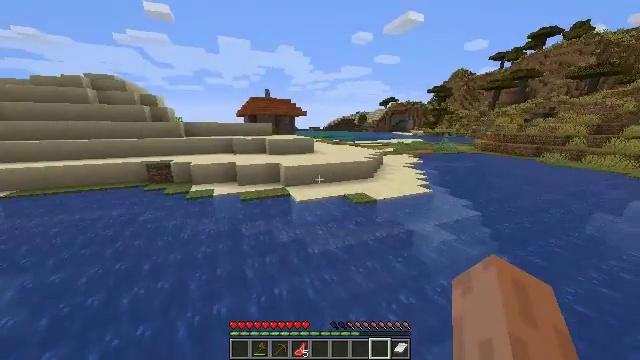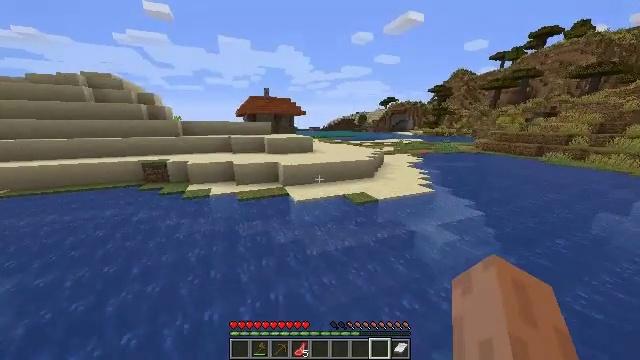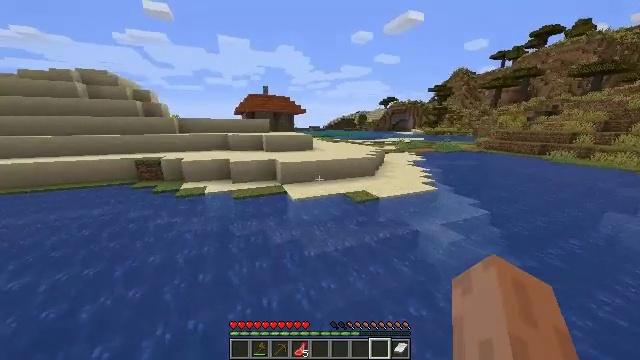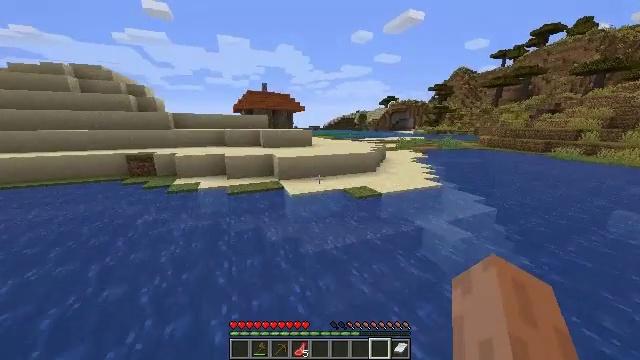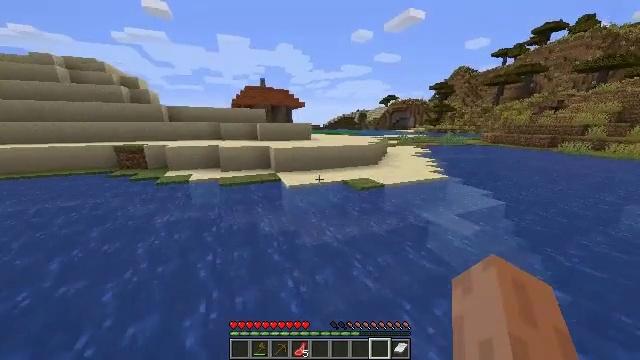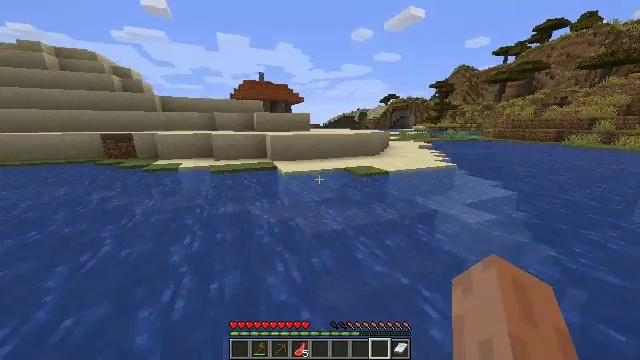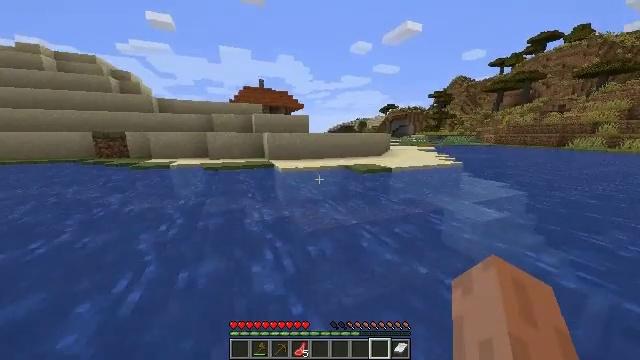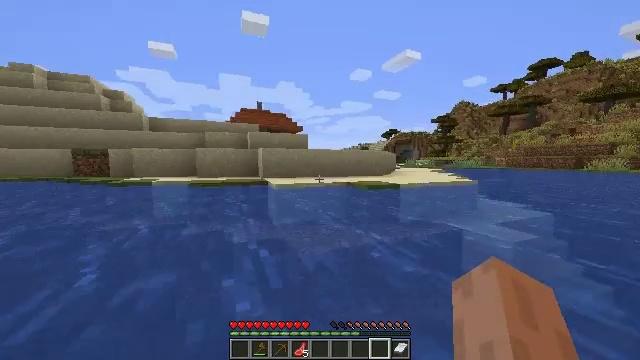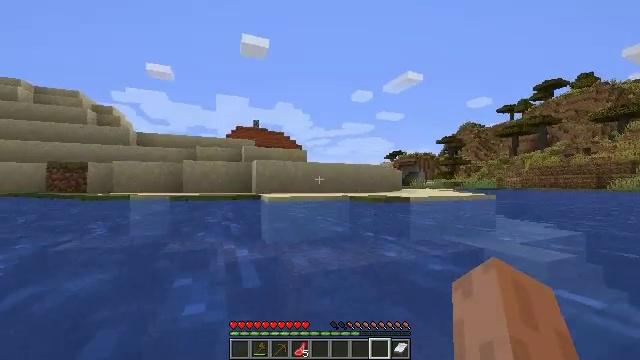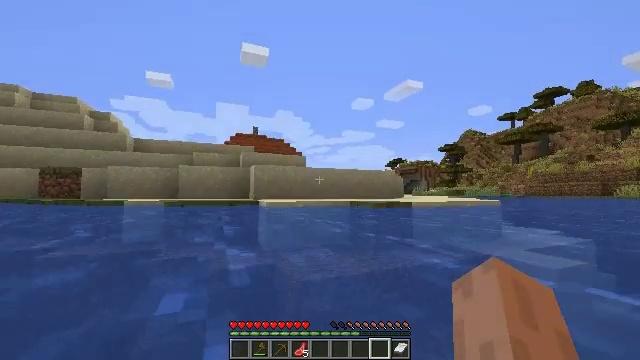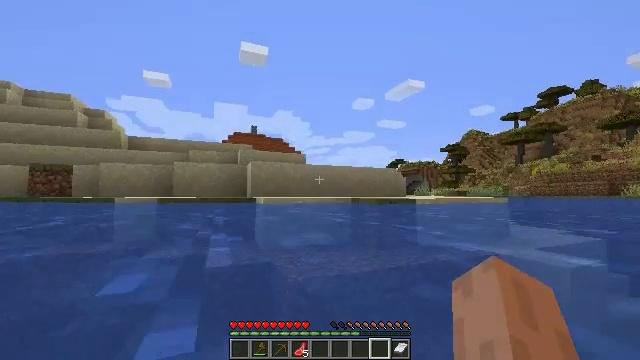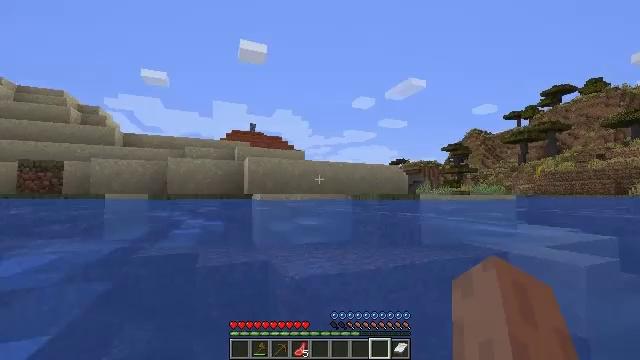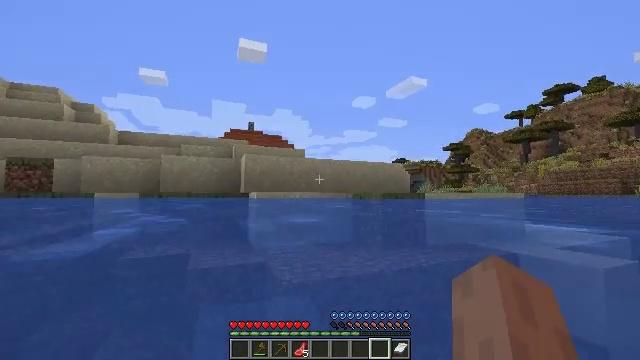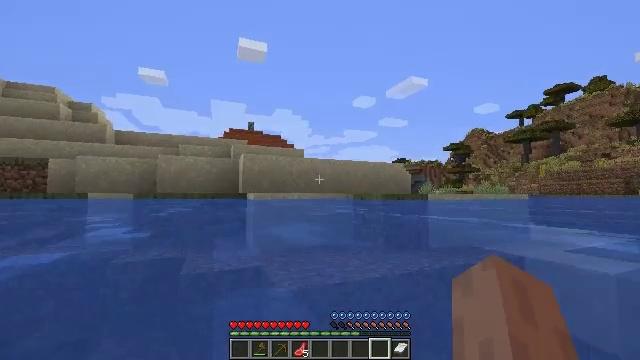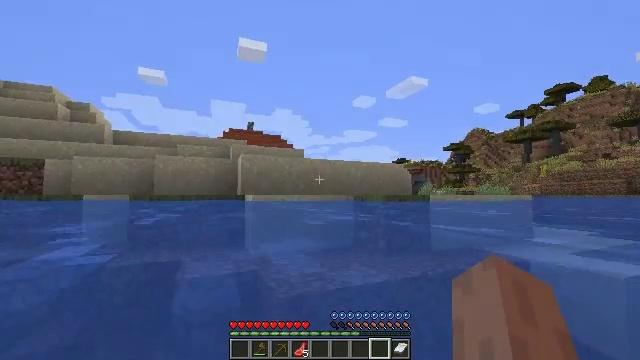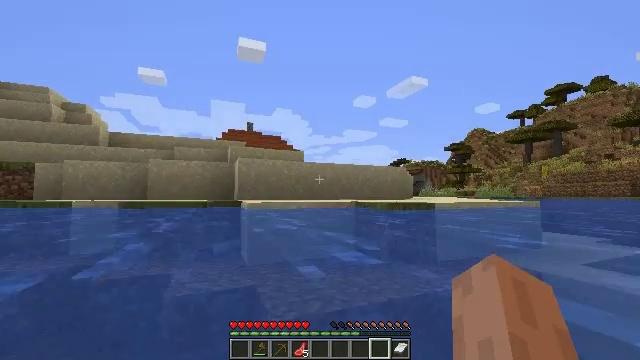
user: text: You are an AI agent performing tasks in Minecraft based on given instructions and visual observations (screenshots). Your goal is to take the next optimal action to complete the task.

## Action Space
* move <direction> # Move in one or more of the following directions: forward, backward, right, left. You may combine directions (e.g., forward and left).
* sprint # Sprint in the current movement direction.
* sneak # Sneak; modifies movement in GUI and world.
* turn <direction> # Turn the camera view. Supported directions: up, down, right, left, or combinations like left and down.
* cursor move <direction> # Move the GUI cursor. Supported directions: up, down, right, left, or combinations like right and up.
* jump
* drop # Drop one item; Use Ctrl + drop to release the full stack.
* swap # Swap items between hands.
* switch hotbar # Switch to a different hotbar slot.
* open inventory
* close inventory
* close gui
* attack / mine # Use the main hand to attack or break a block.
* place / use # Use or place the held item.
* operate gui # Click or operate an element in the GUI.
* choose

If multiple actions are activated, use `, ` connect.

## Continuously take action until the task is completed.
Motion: motion action
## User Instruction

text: Left-click on the smoker to mine it.
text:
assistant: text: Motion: move forward, jump
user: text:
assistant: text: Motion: move forward, jump
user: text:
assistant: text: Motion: move forward, jump
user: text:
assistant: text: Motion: move forward, jump
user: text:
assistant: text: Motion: move forward, jump
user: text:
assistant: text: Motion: move forward, turn up, jump
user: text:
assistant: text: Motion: move forward, turn up, jump
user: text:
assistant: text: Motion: move forward, turn up, jump
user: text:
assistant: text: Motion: move forward, turn up, jump
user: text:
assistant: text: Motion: move forward, jump
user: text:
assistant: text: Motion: move forward, jump
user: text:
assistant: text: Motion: move forward, jump
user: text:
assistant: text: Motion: move forward, jump
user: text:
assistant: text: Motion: move forward, jump
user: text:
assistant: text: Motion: move forward, jump
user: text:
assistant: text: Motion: move forward, jump
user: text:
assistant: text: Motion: move forward, jump
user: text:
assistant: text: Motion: move forward, jump
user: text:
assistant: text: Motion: move forward, jump
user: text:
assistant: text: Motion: move forward, turn right and down, jump
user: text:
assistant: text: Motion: move forward, turn right and down, jump
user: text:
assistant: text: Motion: move forward, turn right and down, jump
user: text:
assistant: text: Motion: move forward, turn right and down, jump
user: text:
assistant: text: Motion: move forward, turn right, jump
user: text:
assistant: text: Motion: move forward, jump
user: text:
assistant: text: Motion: move forward and move left, jump
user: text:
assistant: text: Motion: move forward and move left, jump
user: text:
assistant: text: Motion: move forward and move left, jump
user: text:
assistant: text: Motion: move forward and move left, turn right, jump
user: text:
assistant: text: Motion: move forward and move left, turn right and up, jump